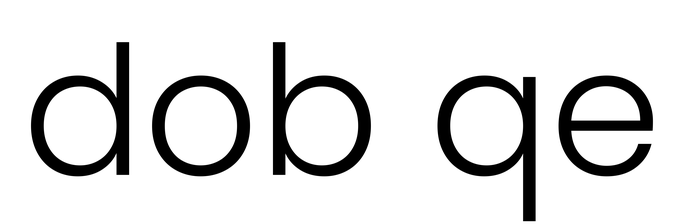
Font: Poppins-Light